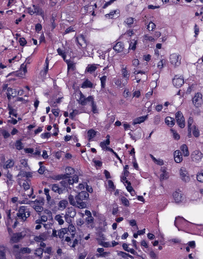
Tumor epithelial tissue: yes
Tumor-associated stroma tissue: yes
Normal tissue: no